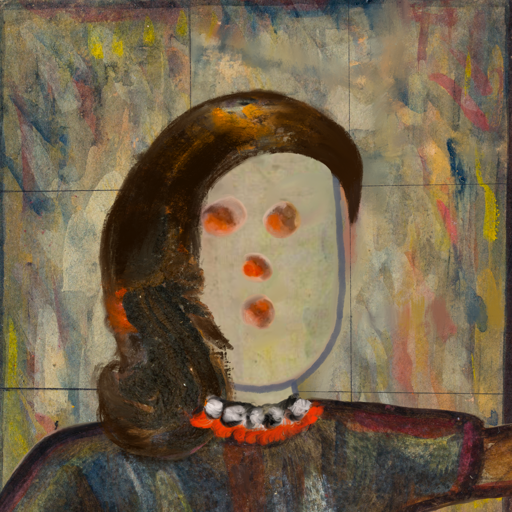
Background: GypsyMother, Head And Neck Front: Hill_Girl, Face Front: Rupkatha, Bust: Mosgoul, Hair Front: Gypsy_Queen, Head Accessory: Blank, Second Necklace: Blank, Necklace: An_Impression, Baby: Blank